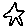
Label: star